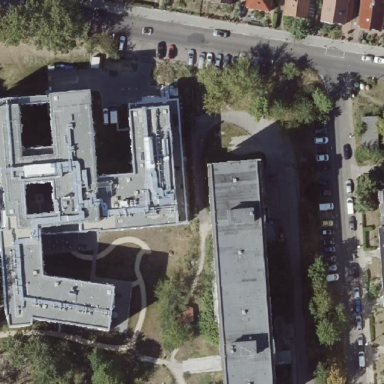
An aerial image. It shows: Nursing home.